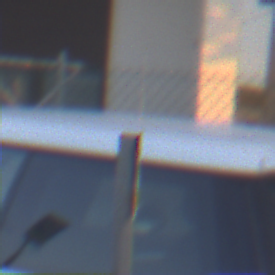
Verkehrszeichen: Vorfahrt
Umgebung: Outdoor, Urban
Tageszeit: SunriseSunset
Wetter: Clear
Licht: Natural
Jahreszeit: NotSpecified
Kontrast: LowContrast